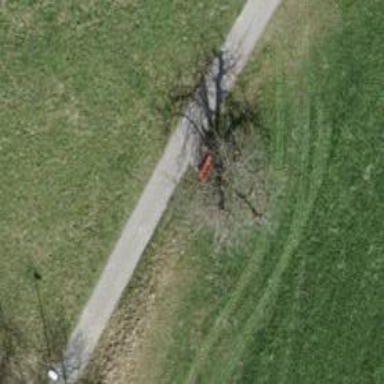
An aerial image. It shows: Red bench.